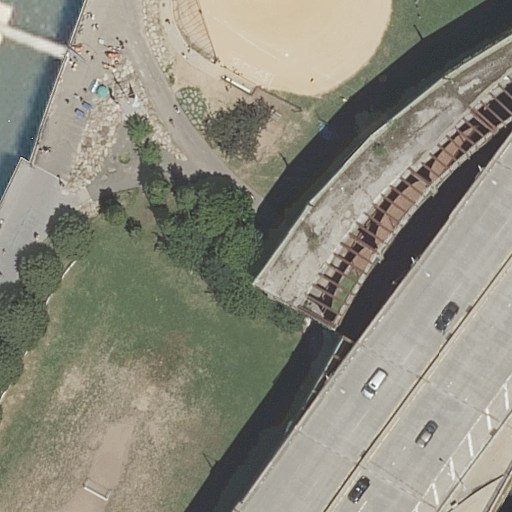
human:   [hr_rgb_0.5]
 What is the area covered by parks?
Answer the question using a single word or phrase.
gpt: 13127m2

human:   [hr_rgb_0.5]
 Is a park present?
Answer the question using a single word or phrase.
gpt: yes

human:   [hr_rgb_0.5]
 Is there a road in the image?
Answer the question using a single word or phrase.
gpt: yes

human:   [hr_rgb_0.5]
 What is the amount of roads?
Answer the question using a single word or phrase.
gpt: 5

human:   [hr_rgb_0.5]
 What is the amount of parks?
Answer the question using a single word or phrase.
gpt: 2

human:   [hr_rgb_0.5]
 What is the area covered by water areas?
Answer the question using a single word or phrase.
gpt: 364m2

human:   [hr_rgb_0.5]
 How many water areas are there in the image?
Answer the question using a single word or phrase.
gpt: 1

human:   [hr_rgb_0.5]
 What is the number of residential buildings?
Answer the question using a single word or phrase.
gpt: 0

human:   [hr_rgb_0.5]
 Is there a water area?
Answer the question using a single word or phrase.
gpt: yes

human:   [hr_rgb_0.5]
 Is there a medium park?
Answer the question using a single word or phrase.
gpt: no

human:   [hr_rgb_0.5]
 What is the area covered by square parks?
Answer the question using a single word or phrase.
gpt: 0m2

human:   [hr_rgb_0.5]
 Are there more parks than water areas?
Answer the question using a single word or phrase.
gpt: yes

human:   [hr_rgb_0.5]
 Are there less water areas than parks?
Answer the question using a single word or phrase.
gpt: yes

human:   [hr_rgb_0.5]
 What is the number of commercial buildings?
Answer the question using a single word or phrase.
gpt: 0

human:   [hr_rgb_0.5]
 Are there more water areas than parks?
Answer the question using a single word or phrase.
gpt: no

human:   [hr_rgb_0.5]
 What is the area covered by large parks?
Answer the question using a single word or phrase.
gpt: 13127m2

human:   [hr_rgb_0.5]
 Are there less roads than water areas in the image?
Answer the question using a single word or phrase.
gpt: no

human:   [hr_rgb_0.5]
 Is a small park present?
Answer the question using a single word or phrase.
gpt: no

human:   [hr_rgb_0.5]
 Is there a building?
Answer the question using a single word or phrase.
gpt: no

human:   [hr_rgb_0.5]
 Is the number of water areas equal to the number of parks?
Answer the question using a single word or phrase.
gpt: no

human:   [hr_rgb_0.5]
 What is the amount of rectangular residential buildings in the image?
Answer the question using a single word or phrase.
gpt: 0

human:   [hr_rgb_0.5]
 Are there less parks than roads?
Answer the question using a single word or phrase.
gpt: yes

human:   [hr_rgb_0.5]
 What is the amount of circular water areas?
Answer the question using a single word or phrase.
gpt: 0

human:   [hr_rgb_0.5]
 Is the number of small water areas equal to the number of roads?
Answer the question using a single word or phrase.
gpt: no

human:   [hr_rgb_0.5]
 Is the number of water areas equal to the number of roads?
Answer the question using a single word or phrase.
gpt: no

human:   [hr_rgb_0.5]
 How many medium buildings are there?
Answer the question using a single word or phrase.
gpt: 0

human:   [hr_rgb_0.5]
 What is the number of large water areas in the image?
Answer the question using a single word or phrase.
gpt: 0

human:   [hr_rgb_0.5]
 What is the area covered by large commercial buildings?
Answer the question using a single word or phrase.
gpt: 0m2

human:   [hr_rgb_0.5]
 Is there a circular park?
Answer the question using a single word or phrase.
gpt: no

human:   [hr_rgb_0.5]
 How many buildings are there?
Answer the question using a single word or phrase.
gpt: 0

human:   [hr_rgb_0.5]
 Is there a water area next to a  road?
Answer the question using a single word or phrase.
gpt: yes

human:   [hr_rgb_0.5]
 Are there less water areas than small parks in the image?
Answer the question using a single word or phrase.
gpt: no

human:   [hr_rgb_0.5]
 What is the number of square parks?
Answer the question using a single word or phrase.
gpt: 0

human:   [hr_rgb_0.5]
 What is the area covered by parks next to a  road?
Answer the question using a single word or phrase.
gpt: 13127m2

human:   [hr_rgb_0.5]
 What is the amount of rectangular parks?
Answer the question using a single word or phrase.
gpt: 2

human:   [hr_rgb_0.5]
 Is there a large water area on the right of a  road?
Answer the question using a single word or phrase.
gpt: no

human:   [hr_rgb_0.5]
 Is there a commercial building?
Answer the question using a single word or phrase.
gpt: no

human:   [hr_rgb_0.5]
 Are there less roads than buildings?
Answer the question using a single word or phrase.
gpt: no

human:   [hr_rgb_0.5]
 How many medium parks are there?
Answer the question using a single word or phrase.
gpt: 0

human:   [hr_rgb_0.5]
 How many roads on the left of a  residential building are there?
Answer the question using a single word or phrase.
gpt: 0

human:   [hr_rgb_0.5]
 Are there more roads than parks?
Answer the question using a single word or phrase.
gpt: yes

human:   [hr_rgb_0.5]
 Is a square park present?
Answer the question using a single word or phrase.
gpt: no

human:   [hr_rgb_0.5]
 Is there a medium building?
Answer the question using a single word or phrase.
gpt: no

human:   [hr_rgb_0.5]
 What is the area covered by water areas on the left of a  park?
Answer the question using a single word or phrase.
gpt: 364m2

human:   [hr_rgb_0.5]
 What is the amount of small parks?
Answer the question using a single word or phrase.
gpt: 0

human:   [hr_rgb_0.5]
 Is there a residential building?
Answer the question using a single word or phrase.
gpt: no

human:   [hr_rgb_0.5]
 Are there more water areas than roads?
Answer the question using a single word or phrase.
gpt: no

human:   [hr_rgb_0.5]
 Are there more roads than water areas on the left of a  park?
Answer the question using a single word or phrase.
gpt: yes

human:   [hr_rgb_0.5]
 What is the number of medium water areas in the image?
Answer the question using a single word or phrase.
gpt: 1

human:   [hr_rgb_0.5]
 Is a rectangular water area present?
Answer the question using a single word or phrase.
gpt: yes

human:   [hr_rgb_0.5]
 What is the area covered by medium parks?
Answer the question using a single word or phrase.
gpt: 0m2

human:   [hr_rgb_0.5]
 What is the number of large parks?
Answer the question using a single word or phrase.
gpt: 2

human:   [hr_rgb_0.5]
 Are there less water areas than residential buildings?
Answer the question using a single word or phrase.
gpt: no

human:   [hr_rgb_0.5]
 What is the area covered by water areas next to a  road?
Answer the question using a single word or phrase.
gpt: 364m2

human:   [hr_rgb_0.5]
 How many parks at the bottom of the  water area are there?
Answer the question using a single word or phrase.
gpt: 1

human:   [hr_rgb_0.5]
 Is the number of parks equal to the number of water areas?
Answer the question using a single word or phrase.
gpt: no

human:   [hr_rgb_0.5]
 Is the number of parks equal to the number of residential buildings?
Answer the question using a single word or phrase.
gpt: no

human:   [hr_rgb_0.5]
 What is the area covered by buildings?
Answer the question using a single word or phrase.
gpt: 0m2

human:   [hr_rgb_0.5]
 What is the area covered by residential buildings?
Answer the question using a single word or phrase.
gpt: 0m2

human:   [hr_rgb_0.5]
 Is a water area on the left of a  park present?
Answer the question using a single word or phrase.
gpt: yes

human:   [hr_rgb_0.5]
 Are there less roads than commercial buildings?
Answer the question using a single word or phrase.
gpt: no

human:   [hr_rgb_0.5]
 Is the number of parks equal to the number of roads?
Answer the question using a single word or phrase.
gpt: no

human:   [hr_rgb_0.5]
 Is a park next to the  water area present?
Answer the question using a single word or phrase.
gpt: yes

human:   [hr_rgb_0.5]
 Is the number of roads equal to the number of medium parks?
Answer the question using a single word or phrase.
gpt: no